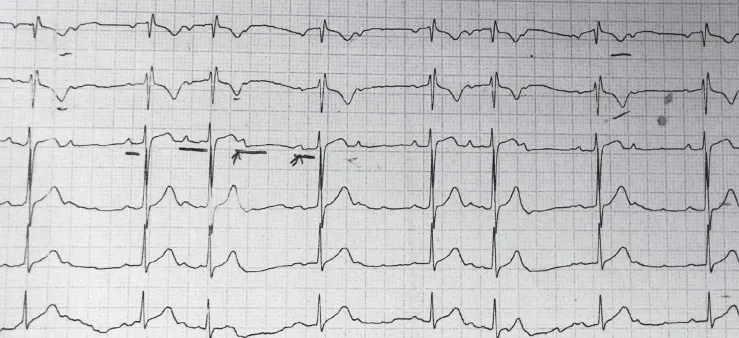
ECG before treatment demonstrating second-degree AV-block.
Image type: electrography (ekg)